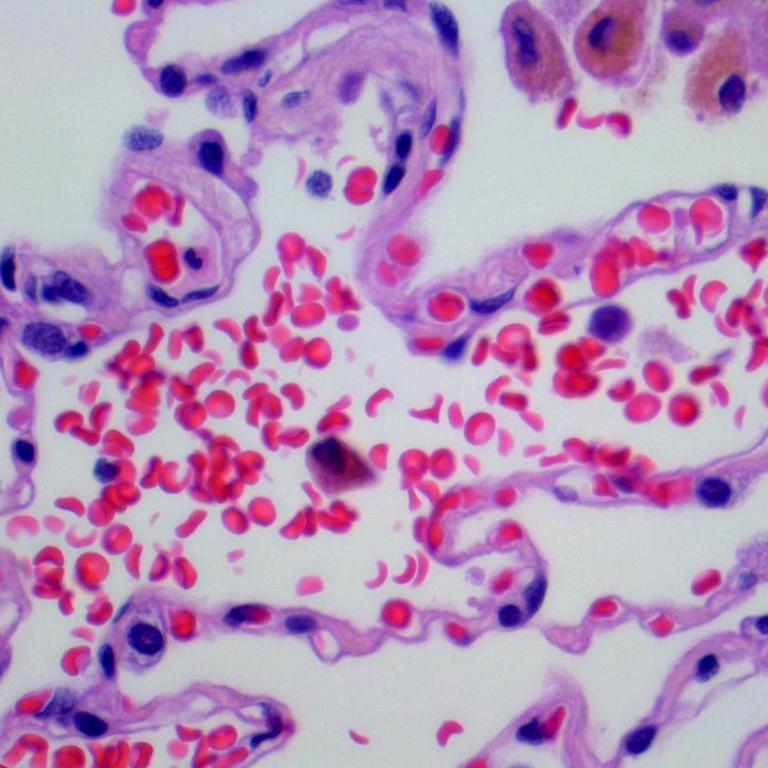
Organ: lung
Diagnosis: benign